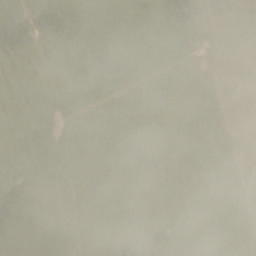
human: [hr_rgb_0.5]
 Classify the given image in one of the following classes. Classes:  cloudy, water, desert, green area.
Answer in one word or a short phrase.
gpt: cloudy